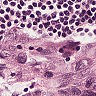
Metastatic tissue present: yes